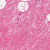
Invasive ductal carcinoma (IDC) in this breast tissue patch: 0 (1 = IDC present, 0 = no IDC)